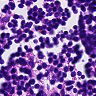
Metastatic tissue present: no